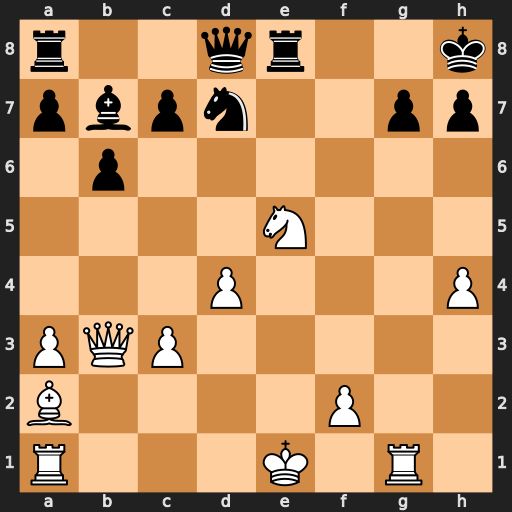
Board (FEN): r2qr2k/pbpn2pp/1p6/4N3/3P3P/PQP5/B4P2/R3K1R1
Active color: w
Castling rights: Q
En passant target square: -
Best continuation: Qg8+ Rxg8 Nf7#